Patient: sex M, age 64
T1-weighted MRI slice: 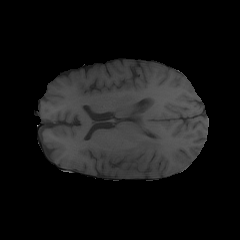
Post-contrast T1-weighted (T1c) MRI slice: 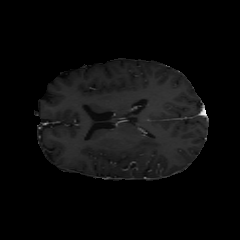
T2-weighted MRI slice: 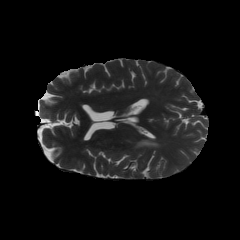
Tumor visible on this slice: yes
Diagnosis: Glioblastoma, IDH-wildtype
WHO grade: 4